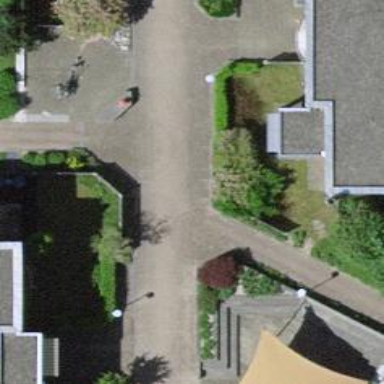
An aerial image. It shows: Footway surfaced with paving stones.